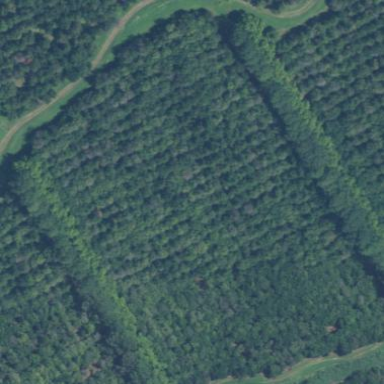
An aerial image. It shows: Orchard filled with macadamia trees.